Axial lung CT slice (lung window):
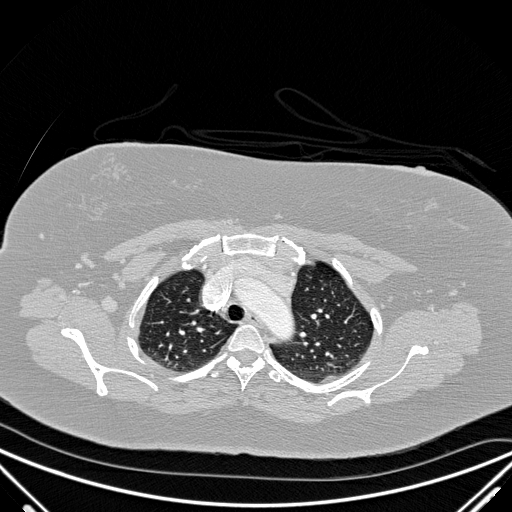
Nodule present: yes
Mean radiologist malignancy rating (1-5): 2.5